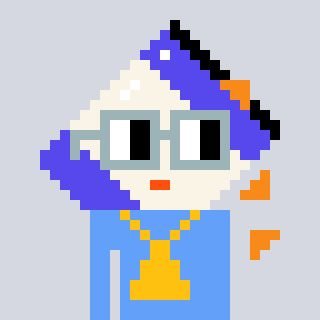
a pixel art character with square dark gray glasses, a chips-shaped head and a blue-colored body on a cool background